Aerial crown-view tile of a tropical tree (Barro Colorado Island, Panama), acquired 20250414:
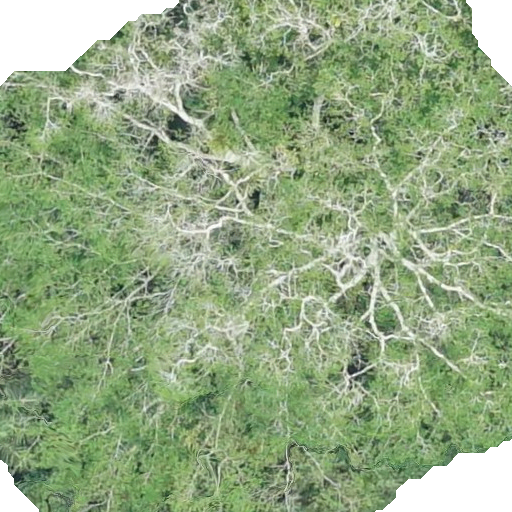
Species: Hura crepitans
GBIF accepted scientific name: Hura crepitans
Crown area: 504.658 m²